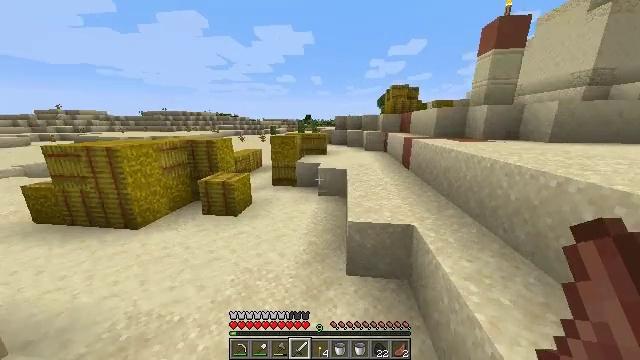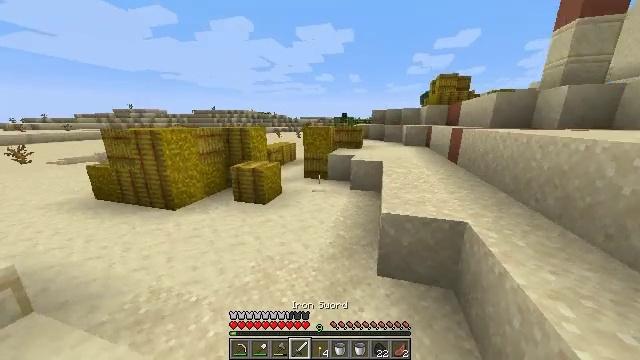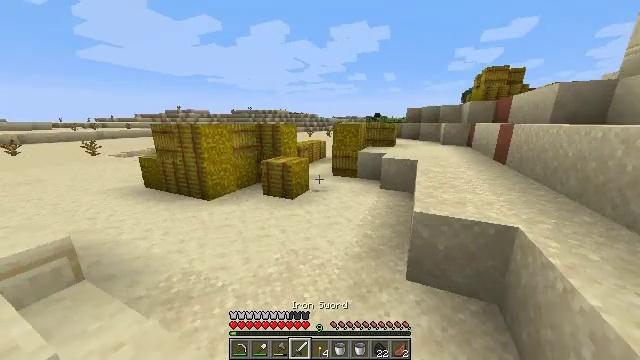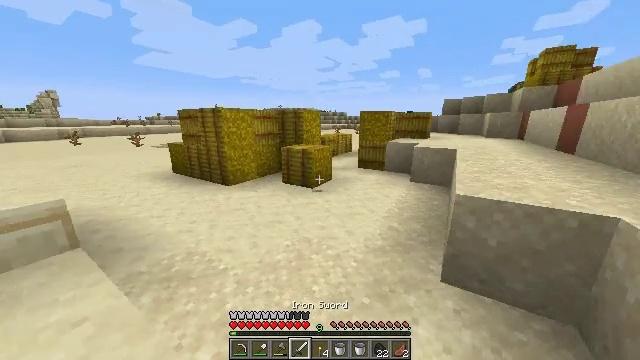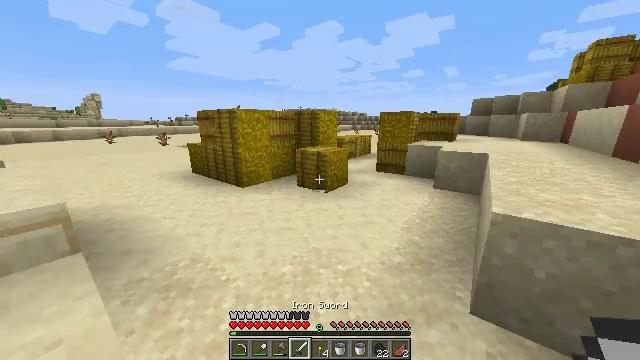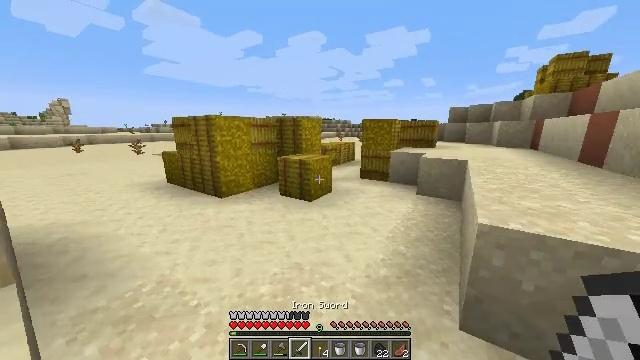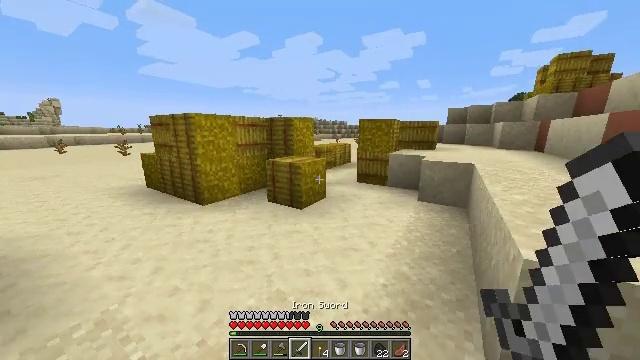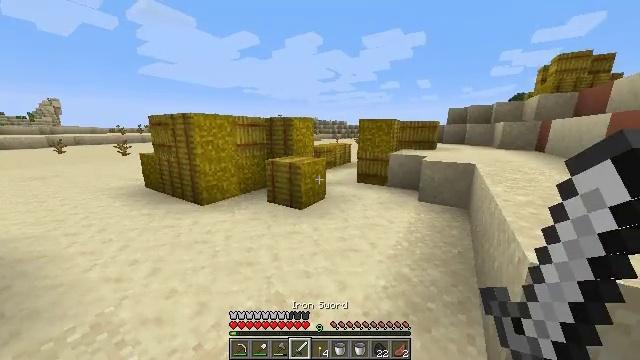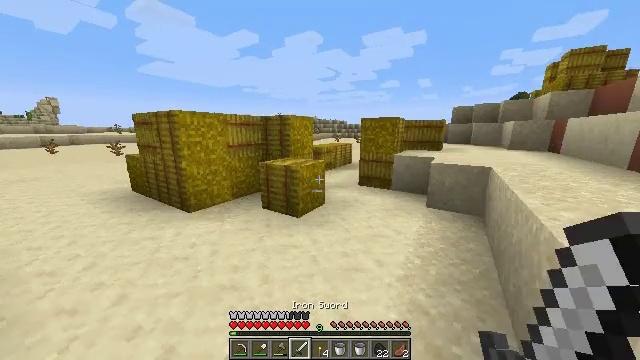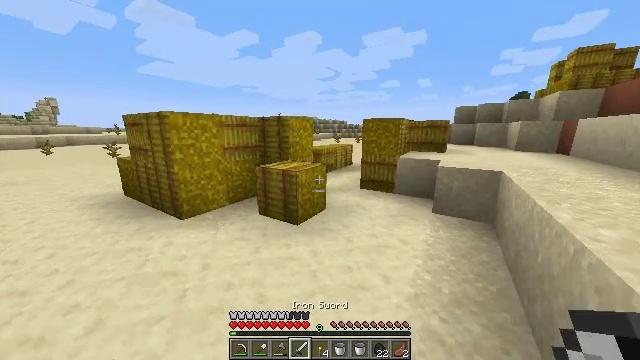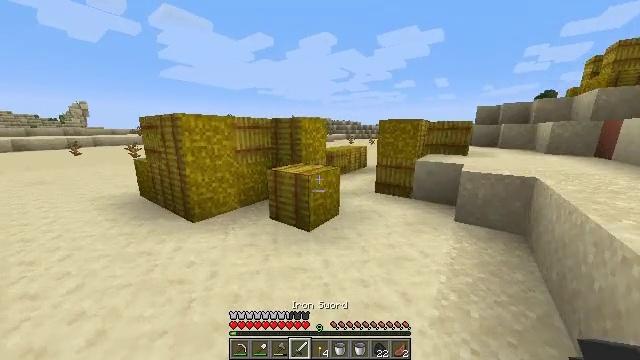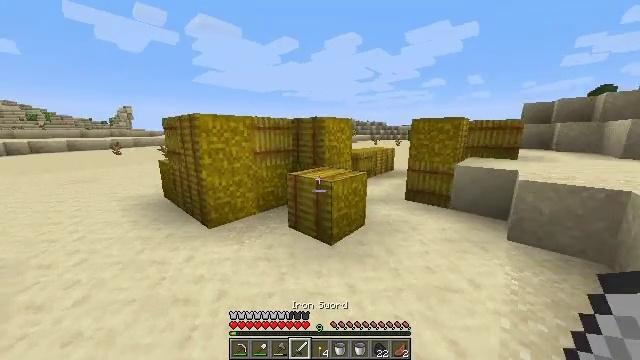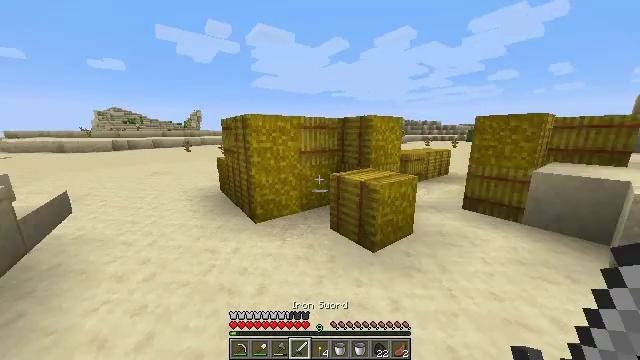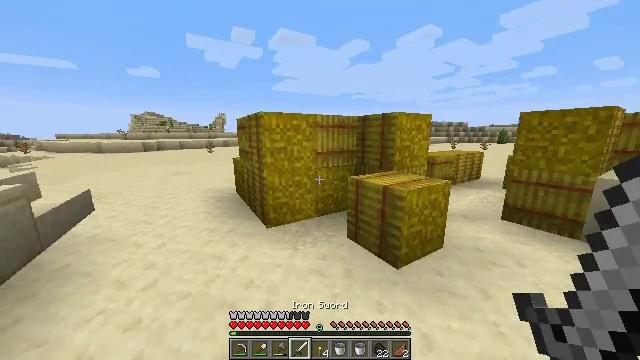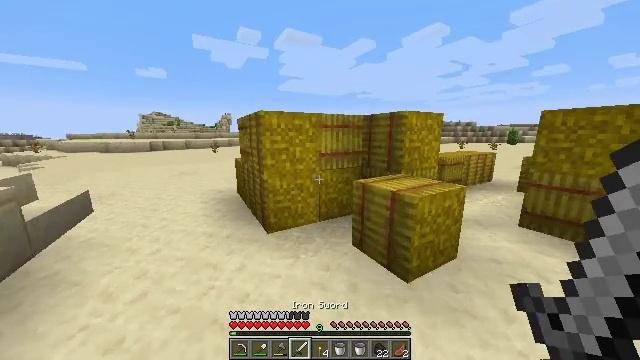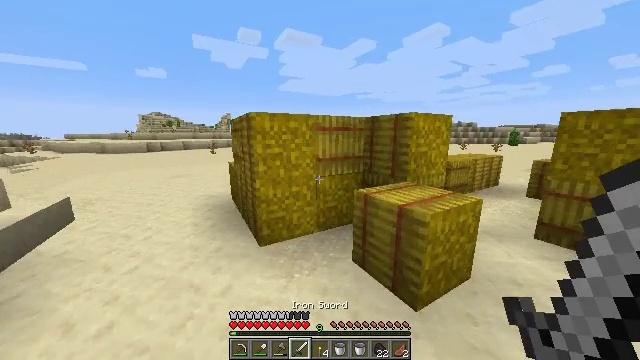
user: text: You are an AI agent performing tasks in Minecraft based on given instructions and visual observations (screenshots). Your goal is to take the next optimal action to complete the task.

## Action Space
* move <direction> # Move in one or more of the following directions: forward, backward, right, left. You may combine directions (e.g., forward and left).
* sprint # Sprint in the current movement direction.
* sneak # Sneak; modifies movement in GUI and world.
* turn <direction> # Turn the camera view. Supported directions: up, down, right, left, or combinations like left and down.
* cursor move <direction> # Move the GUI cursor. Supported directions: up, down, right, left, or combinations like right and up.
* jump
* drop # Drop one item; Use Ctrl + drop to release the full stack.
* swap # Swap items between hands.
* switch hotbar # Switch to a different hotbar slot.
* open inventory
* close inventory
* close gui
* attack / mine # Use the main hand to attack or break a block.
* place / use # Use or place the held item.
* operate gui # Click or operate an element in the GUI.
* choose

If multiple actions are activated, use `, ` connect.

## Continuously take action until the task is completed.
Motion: motion action
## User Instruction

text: Collect a hay block for crafting.
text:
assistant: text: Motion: move forward, turn left, switch to hotbar 4
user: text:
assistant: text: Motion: move forward, turn left, switch to hotbar 4
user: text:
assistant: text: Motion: move forward, turn left, switch to hotbar 4
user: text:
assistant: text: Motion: move forward, turn left
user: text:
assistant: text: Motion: move forward, turn right and up
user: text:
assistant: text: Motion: move forward
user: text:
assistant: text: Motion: move forward
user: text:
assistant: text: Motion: move forward
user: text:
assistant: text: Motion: move forward
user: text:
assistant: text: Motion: move forward, turn left
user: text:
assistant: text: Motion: move forward, turn left
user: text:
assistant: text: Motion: move forward, turn left
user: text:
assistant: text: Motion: move forward, turn left
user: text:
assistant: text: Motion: move forward, turn left
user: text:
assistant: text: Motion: move forward
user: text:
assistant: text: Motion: move forward
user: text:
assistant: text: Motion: move forward
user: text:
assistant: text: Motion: no_op
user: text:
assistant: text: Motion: no_op
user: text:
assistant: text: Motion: attack / mine
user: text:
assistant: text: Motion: attack / mine
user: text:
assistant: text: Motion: attack / mine
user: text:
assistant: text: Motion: attack / mine
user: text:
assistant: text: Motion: attack / mine
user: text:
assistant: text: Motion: attack / mine
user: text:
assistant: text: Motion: attack / mine
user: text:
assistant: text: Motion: attack / mine
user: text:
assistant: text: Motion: attack / mine
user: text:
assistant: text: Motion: attack / mine
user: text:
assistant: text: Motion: attack / mine